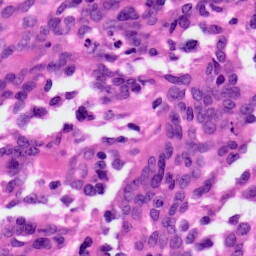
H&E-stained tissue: Ovarian